Aerial crown-view tile of a tropical tree (Barro Colorado Island, Panama), acquired 20240716:
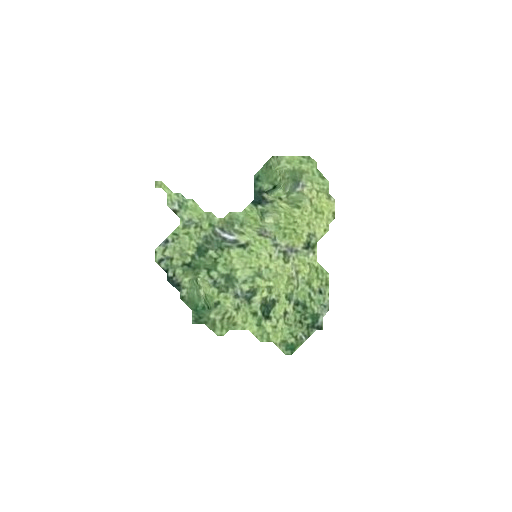
Species: Cordia alliodora
GBIF accepted scientific name: Cordia alliodora
Crown area: 35.474 m²